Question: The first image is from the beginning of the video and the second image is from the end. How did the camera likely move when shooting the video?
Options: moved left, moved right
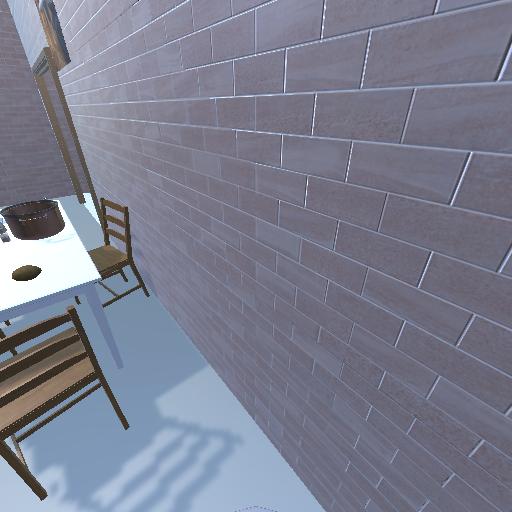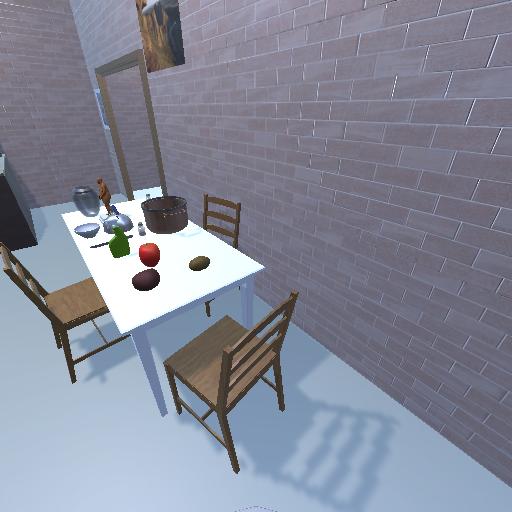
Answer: moved left